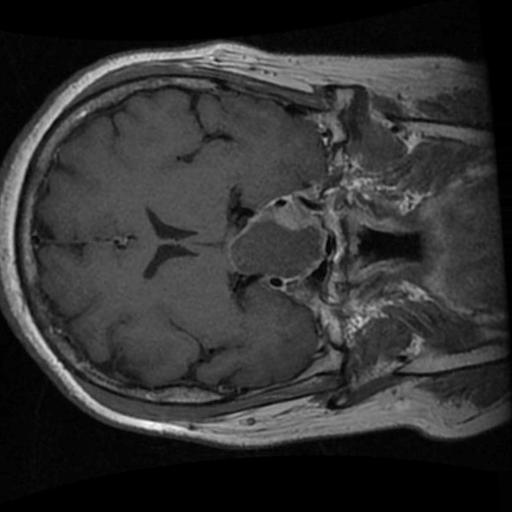
Label: brain_tumor